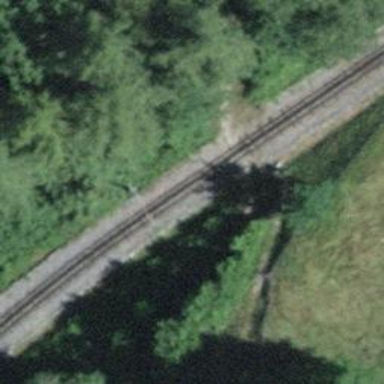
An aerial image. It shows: Railway crossing.